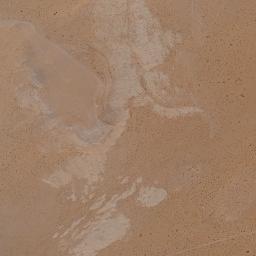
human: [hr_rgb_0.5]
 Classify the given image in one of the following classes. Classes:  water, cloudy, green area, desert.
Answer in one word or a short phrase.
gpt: desert